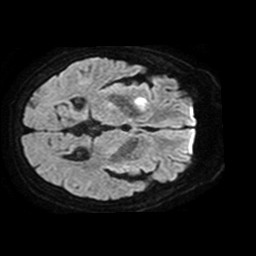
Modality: TRACE
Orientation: axial
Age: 65
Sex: female
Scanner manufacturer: philips
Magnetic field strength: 1.5 T
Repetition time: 3.368 s
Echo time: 0.09255 s